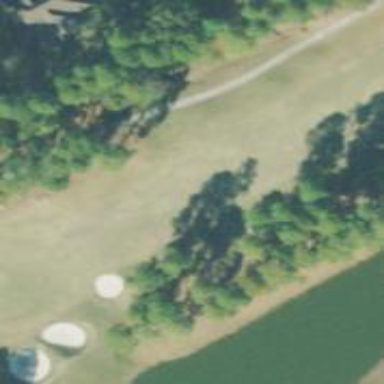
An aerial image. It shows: View of golf hole.